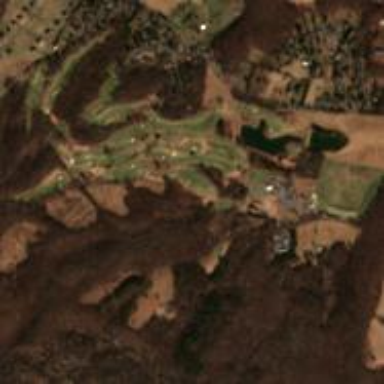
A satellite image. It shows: Golf course.